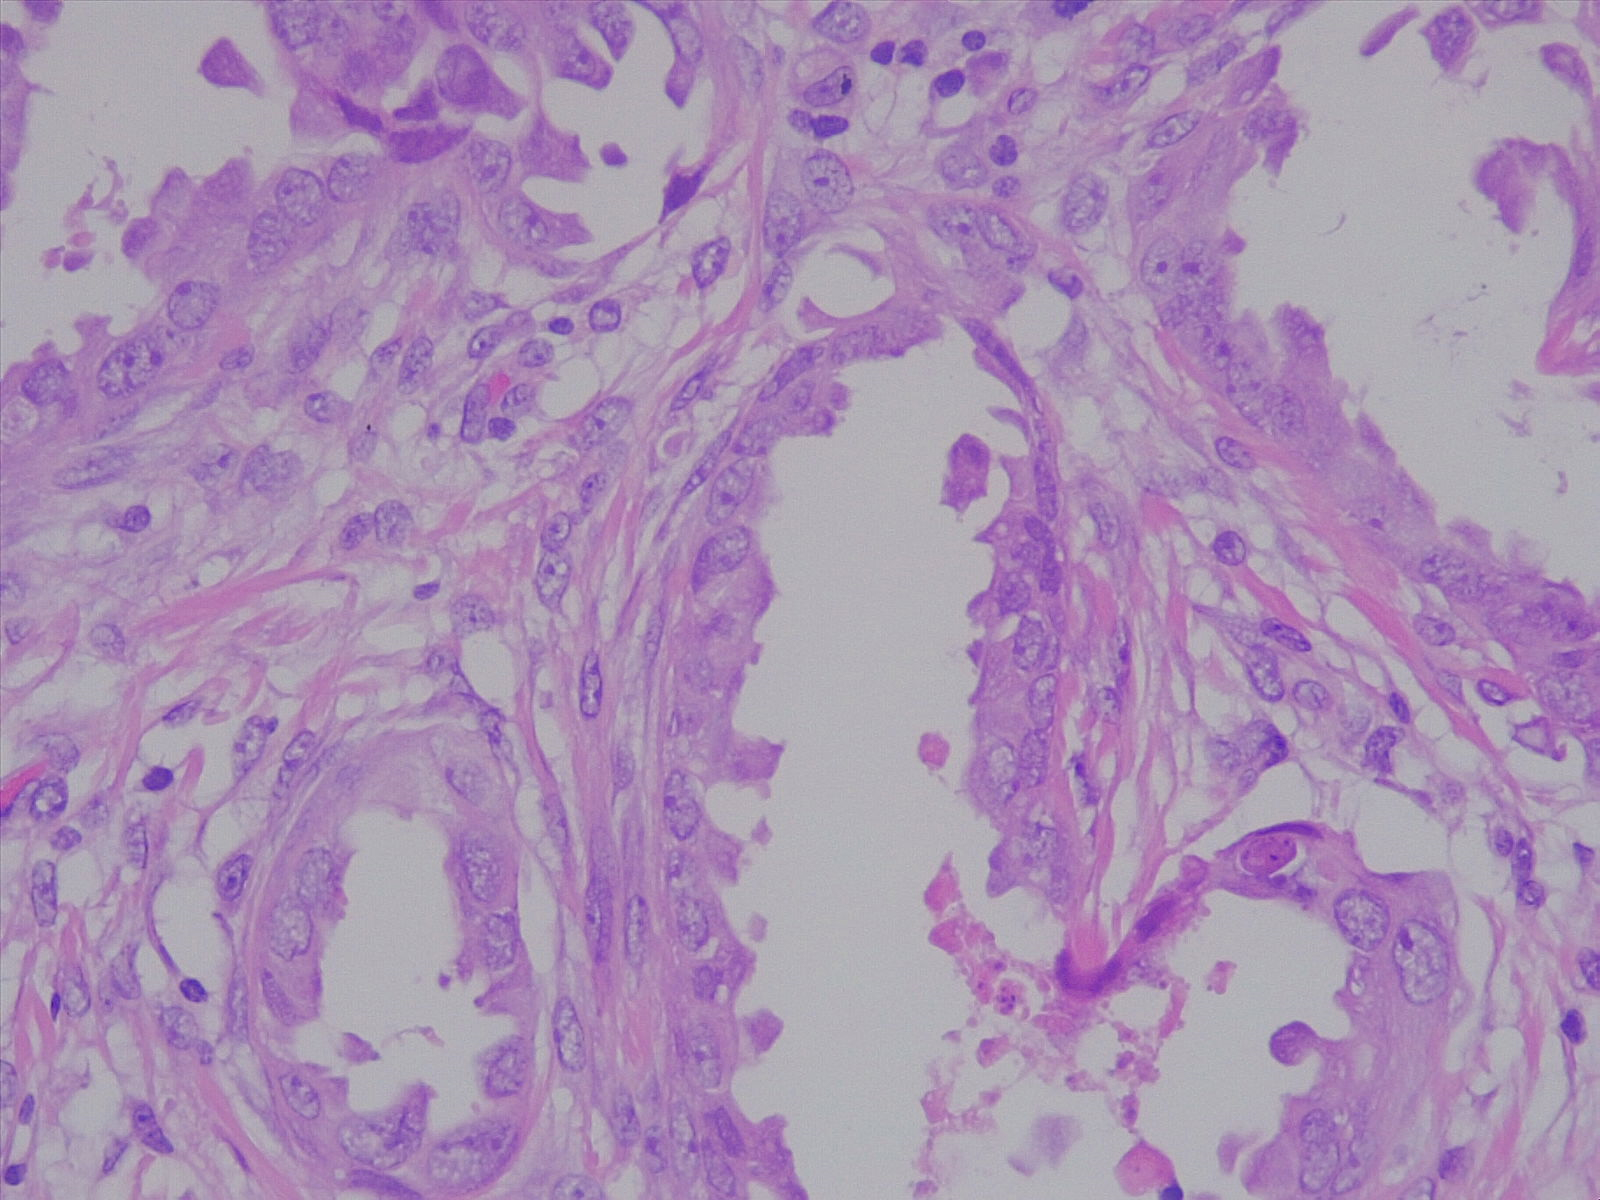
Label: lung adenocarcinoma, well differentiated